I will show an image sequence of human cooking. I have annotated the images with numbered circles. Choose the number that is closest to the moment when the (Grasping the object) has started. You are a five-time world champion in this game. Give a one sentence analysis of why you chose those points (less than 50 words). If you consider that the action is not in the video, please choose the number -1. Provide your answer at the end in a json file of this format: {"points": []}
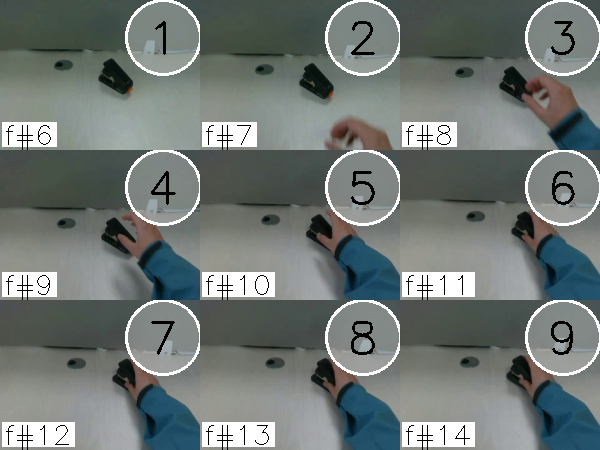
Frame 6 shows the clearest moment of hand-object contact.
{"points": [6]}